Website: apple
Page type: customer-info-address
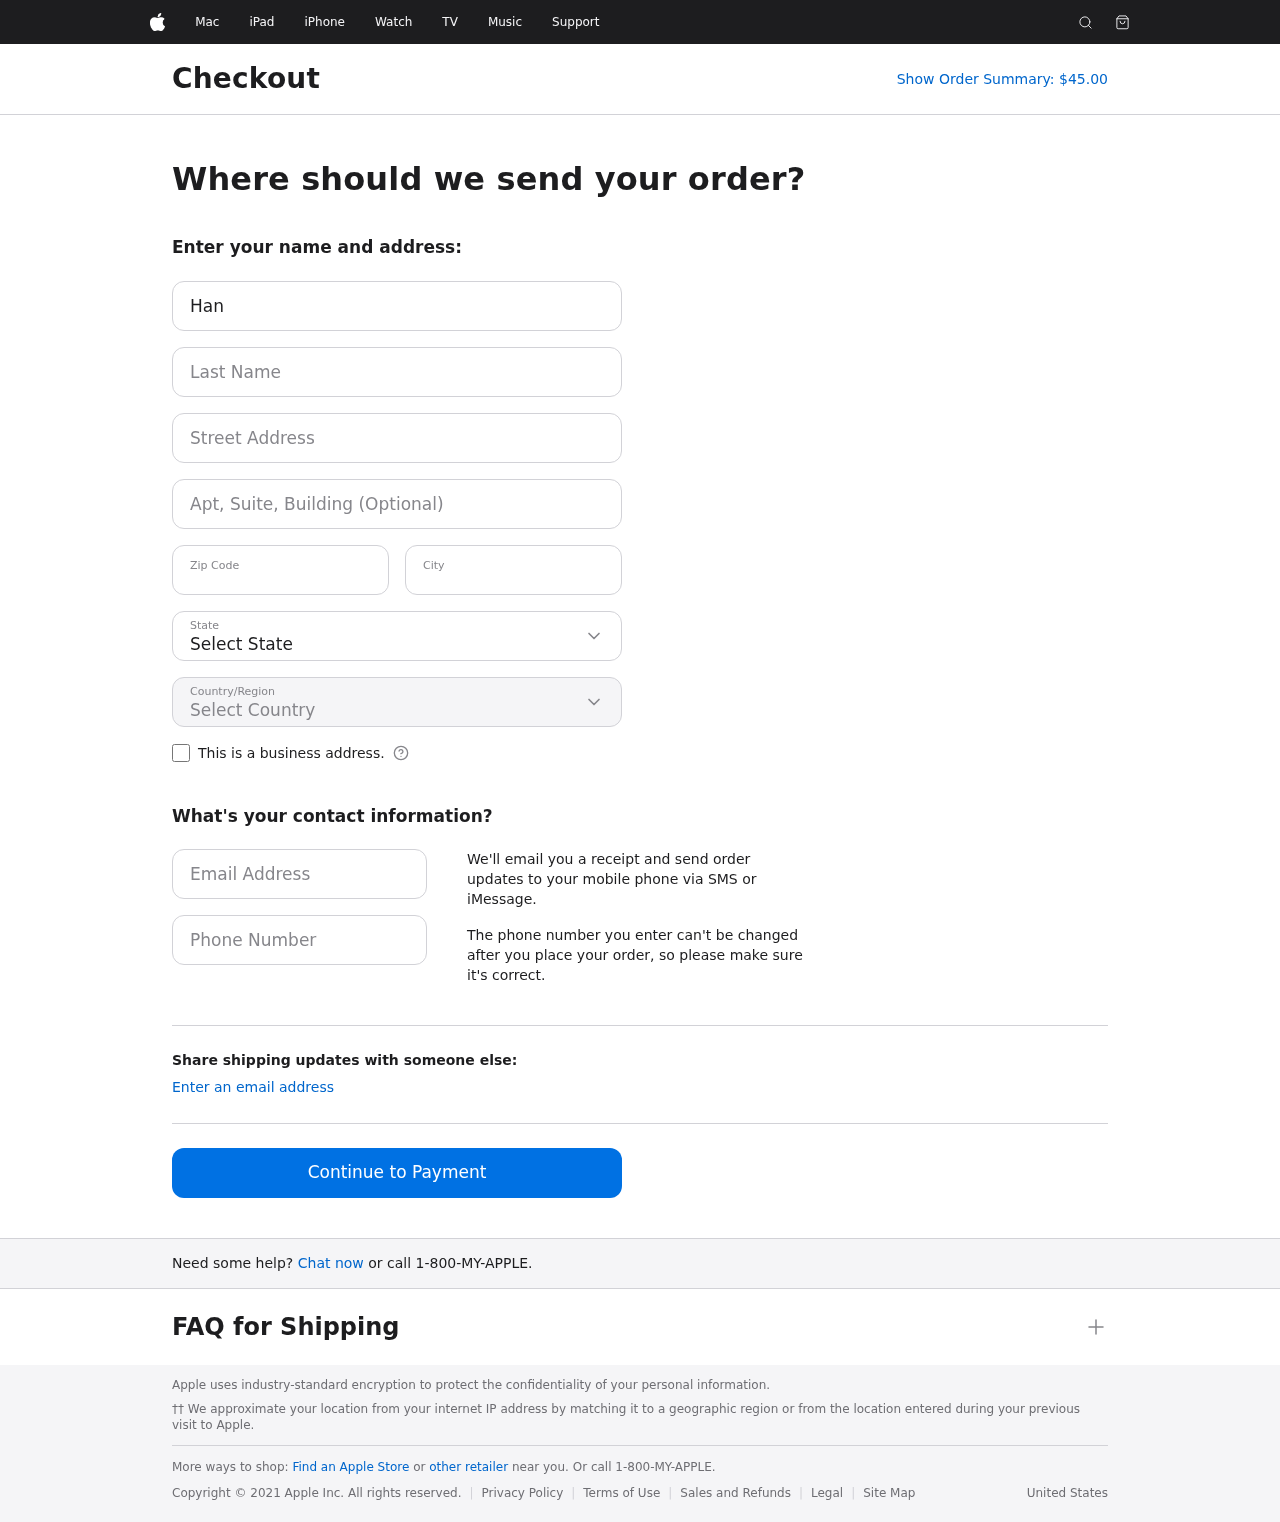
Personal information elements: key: PII_CITY
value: West Dakota
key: PII_COUNTRY
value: United States
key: PII_EMAIL
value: hannahbarnes@gmail.com
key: PII_FIRSTNAME
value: Hannah
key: PII_LASTNAME
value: Barnes
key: PII_PHONE
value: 7778111488
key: PII_POSTCODE
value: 73987
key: PII_STATE
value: Kentucky
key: PII_STREET
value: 59956 Bryan Valley
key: PII_STREET2
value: Apt. 279
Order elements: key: ORDER_TOTAL
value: Show Order Summary: $45.00